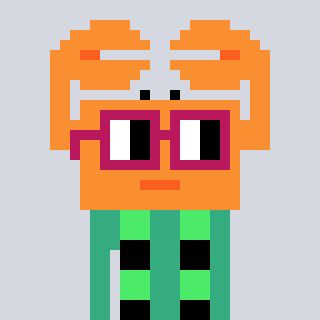
a pixel art character with square dark red glasses, a crab-shaped head and a teal-colored body on a cool background